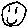
Label: smiley face